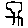
Label: tree